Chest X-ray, PA view. Patient: 33 years old, sex M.
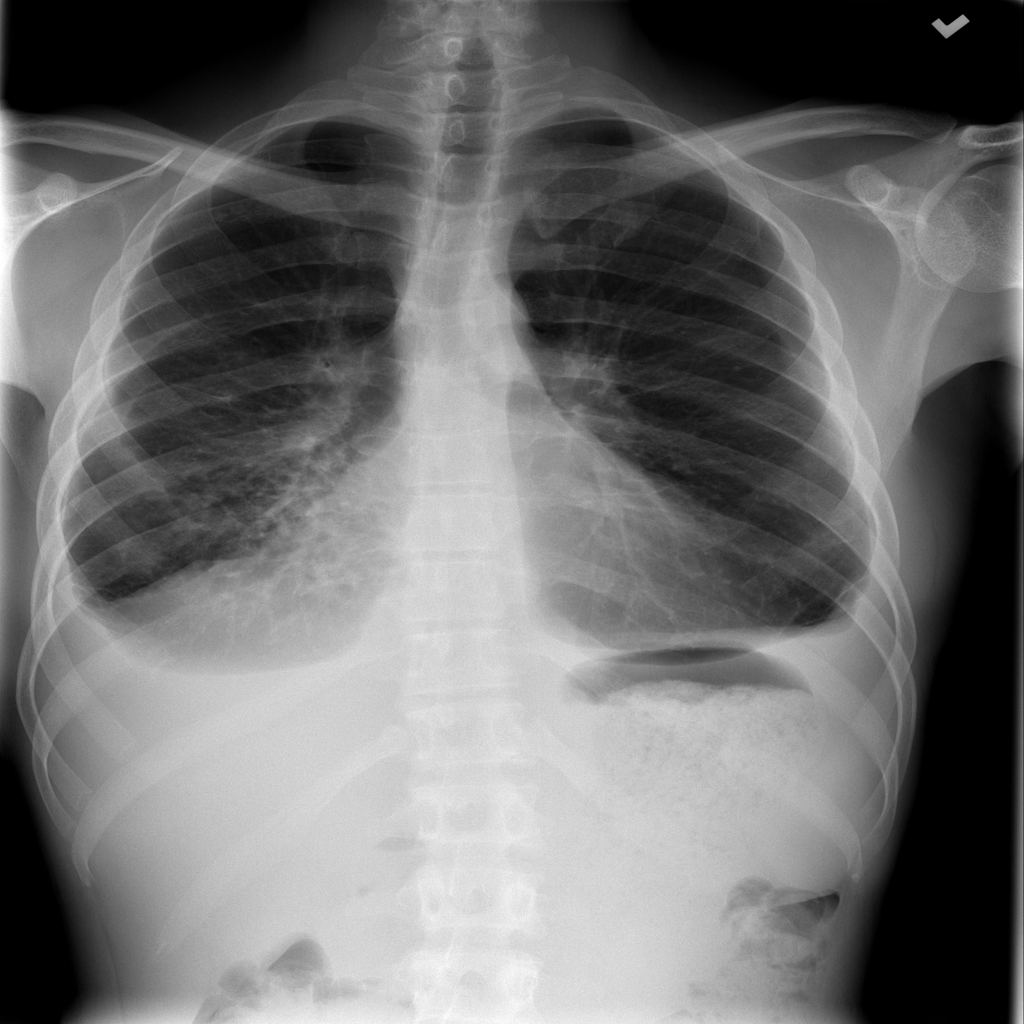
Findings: Effusion, Infiltration